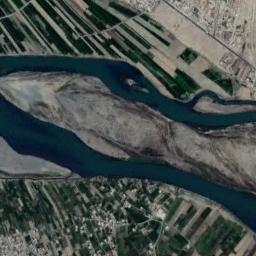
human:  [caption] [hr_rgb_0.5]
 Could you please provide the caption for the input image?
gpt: The deep blue river has a channel bar and a tributary and the river goes through the farmland .

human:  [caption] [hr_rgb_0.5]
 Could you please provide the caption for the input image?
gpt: The river goes through bare land and green farmland .

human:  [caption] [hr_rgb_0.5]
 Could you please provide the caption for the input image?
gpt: The river is surrounded by trees .

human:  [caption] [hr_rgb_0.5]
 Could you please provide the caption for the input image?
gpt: A turquoise river with small islands and green and tan mixed fields and cities on both sides .

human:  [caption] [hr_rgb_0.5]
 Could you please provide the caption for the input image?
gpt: There are some green farmlands and buildings near the river .